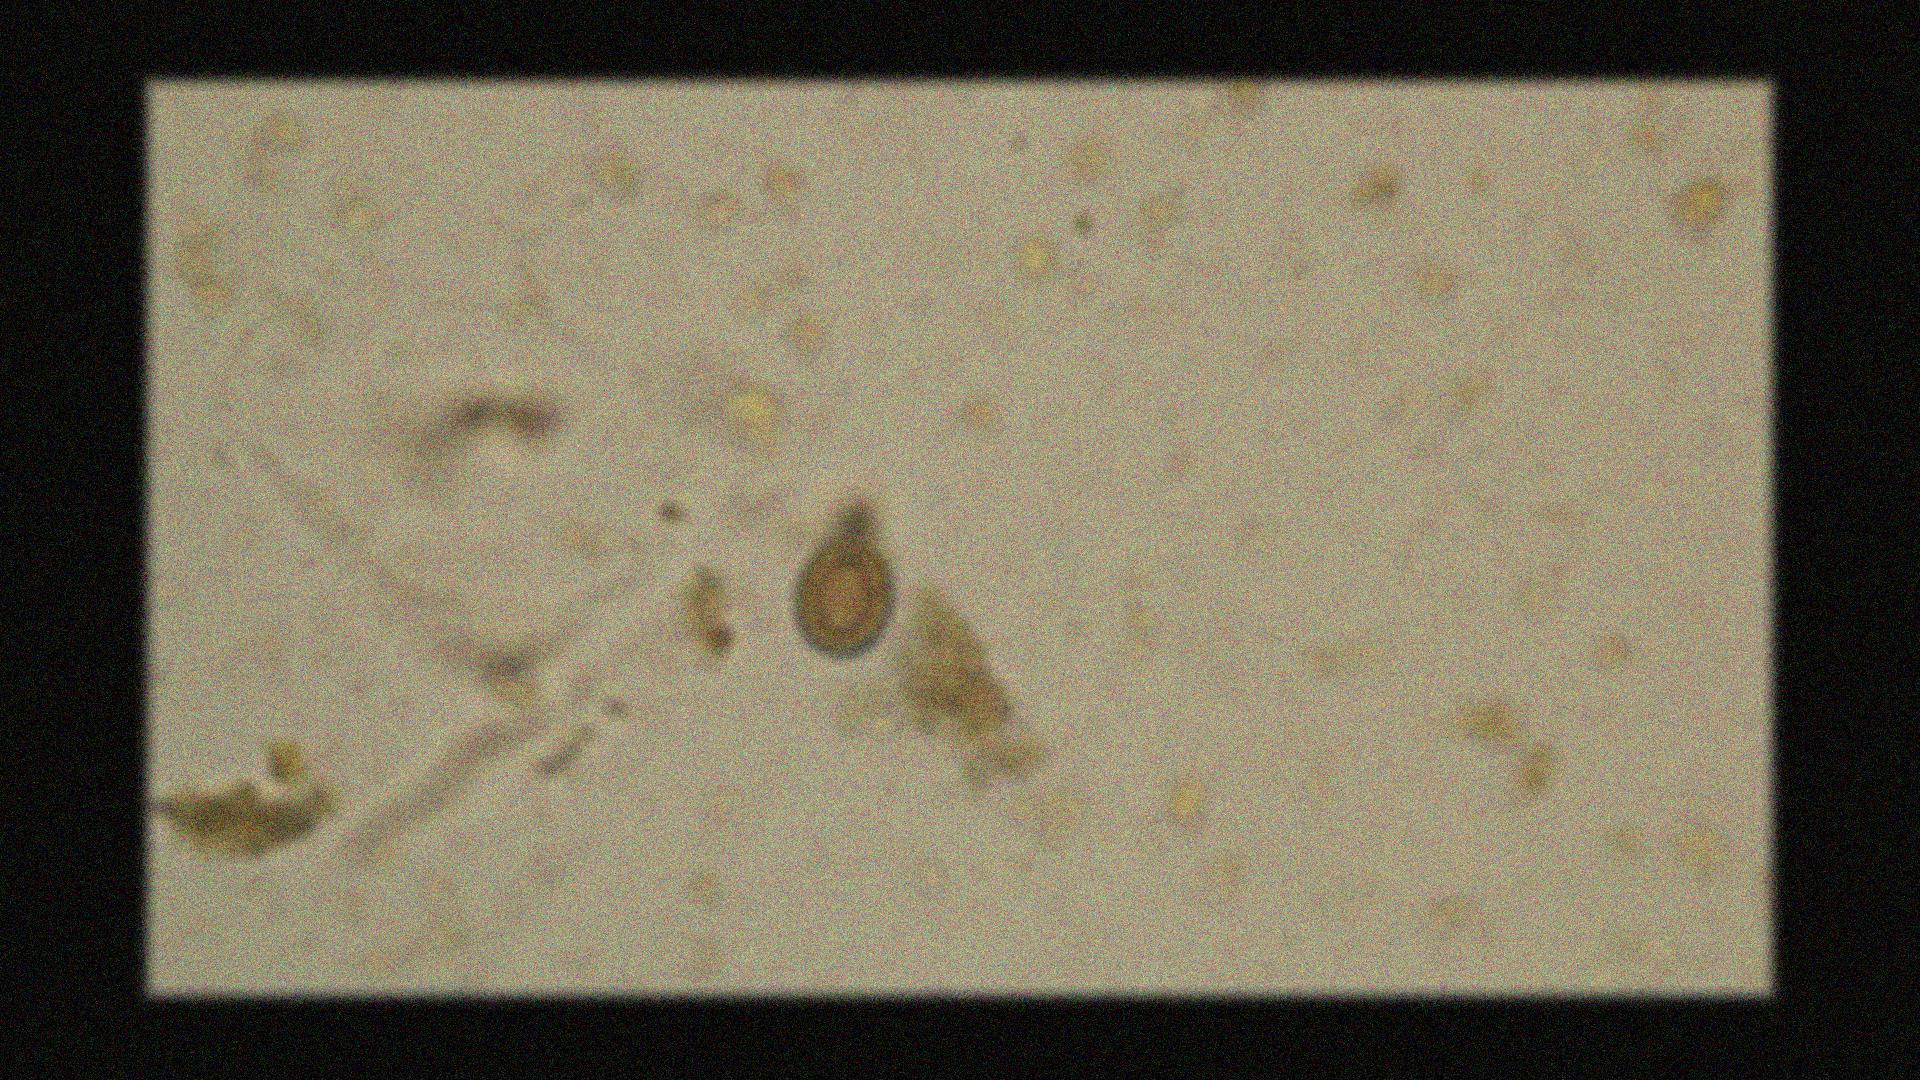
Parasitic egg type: Taenia spp. egg